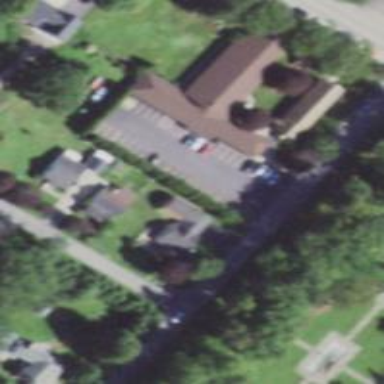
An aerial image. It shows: Parking space.